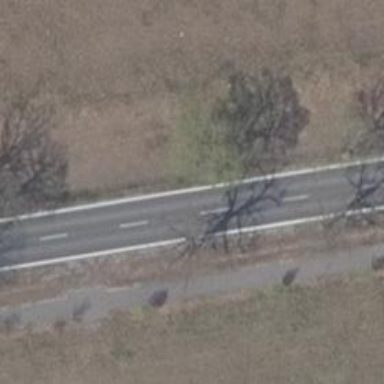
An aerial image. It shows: Secondary road with asphalt surface.